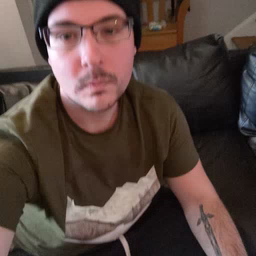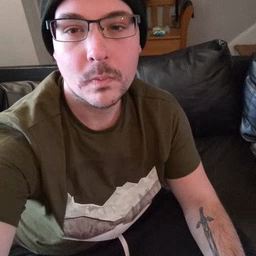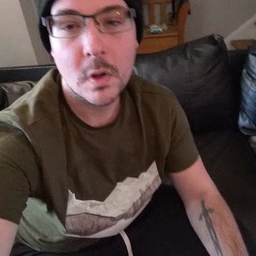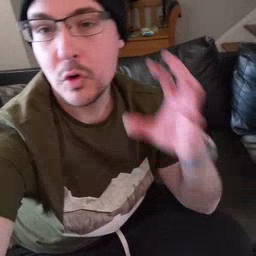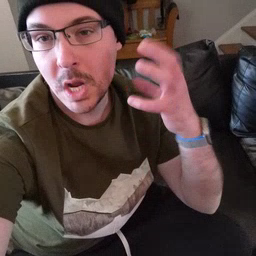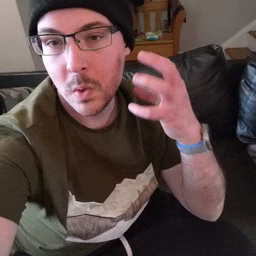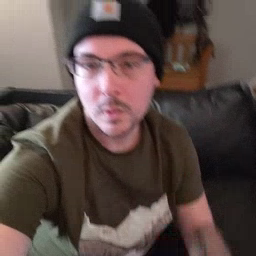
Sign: radio